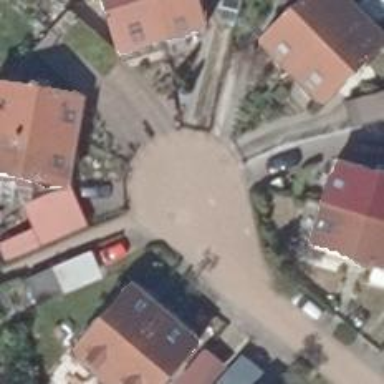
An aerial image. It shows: Oval-shaped turning circle on the road.